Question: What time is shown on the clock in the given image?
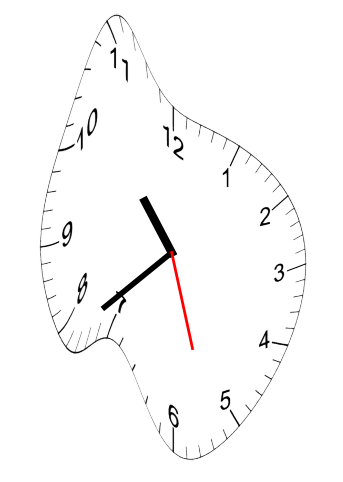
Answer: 10:38:27